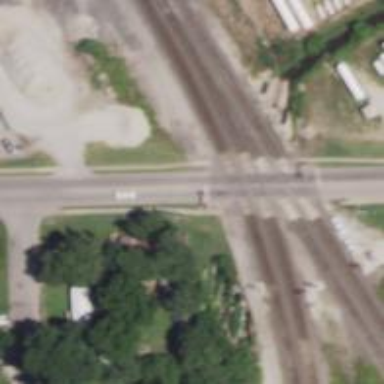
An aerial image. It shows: Railway crossing.